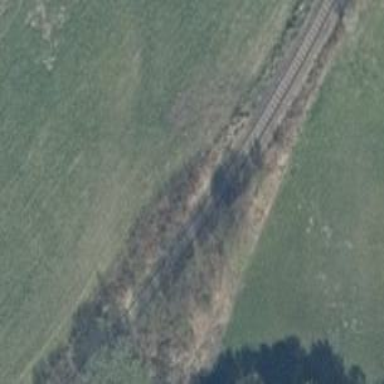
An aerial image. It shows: Abandoned railway.